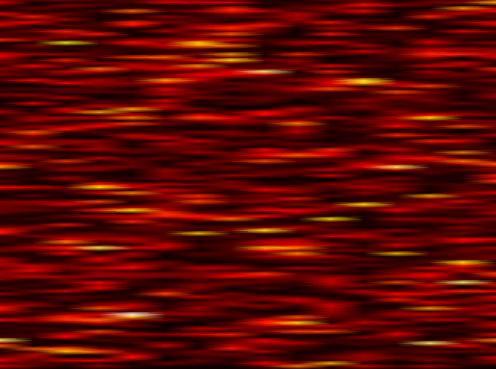
Label: FOFDM